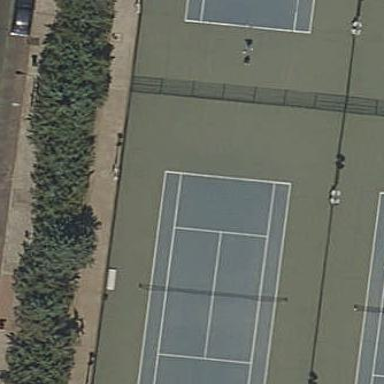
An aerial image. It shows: Tennis court on pitch.